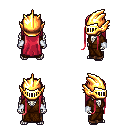
a pixel art fantasy rpg character, male body template, skeleton, brown robe, robe skirt, ruby red extra-long hairstyle, gold helm, white cloth bracers, four views (front, back, left, right), 2x2 character sprite sheet, small pixel art, hard edges, no anti-aliasing